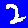
Digit: 2